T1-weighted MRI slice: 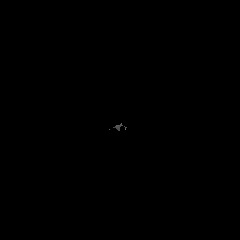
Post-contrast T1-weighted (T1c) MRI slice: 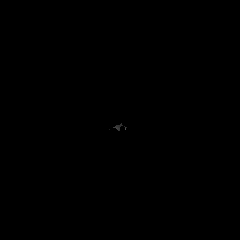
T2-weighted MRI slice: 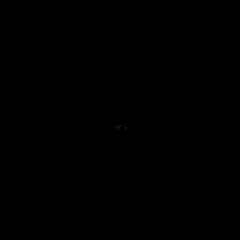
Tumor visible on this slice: no